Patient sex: M
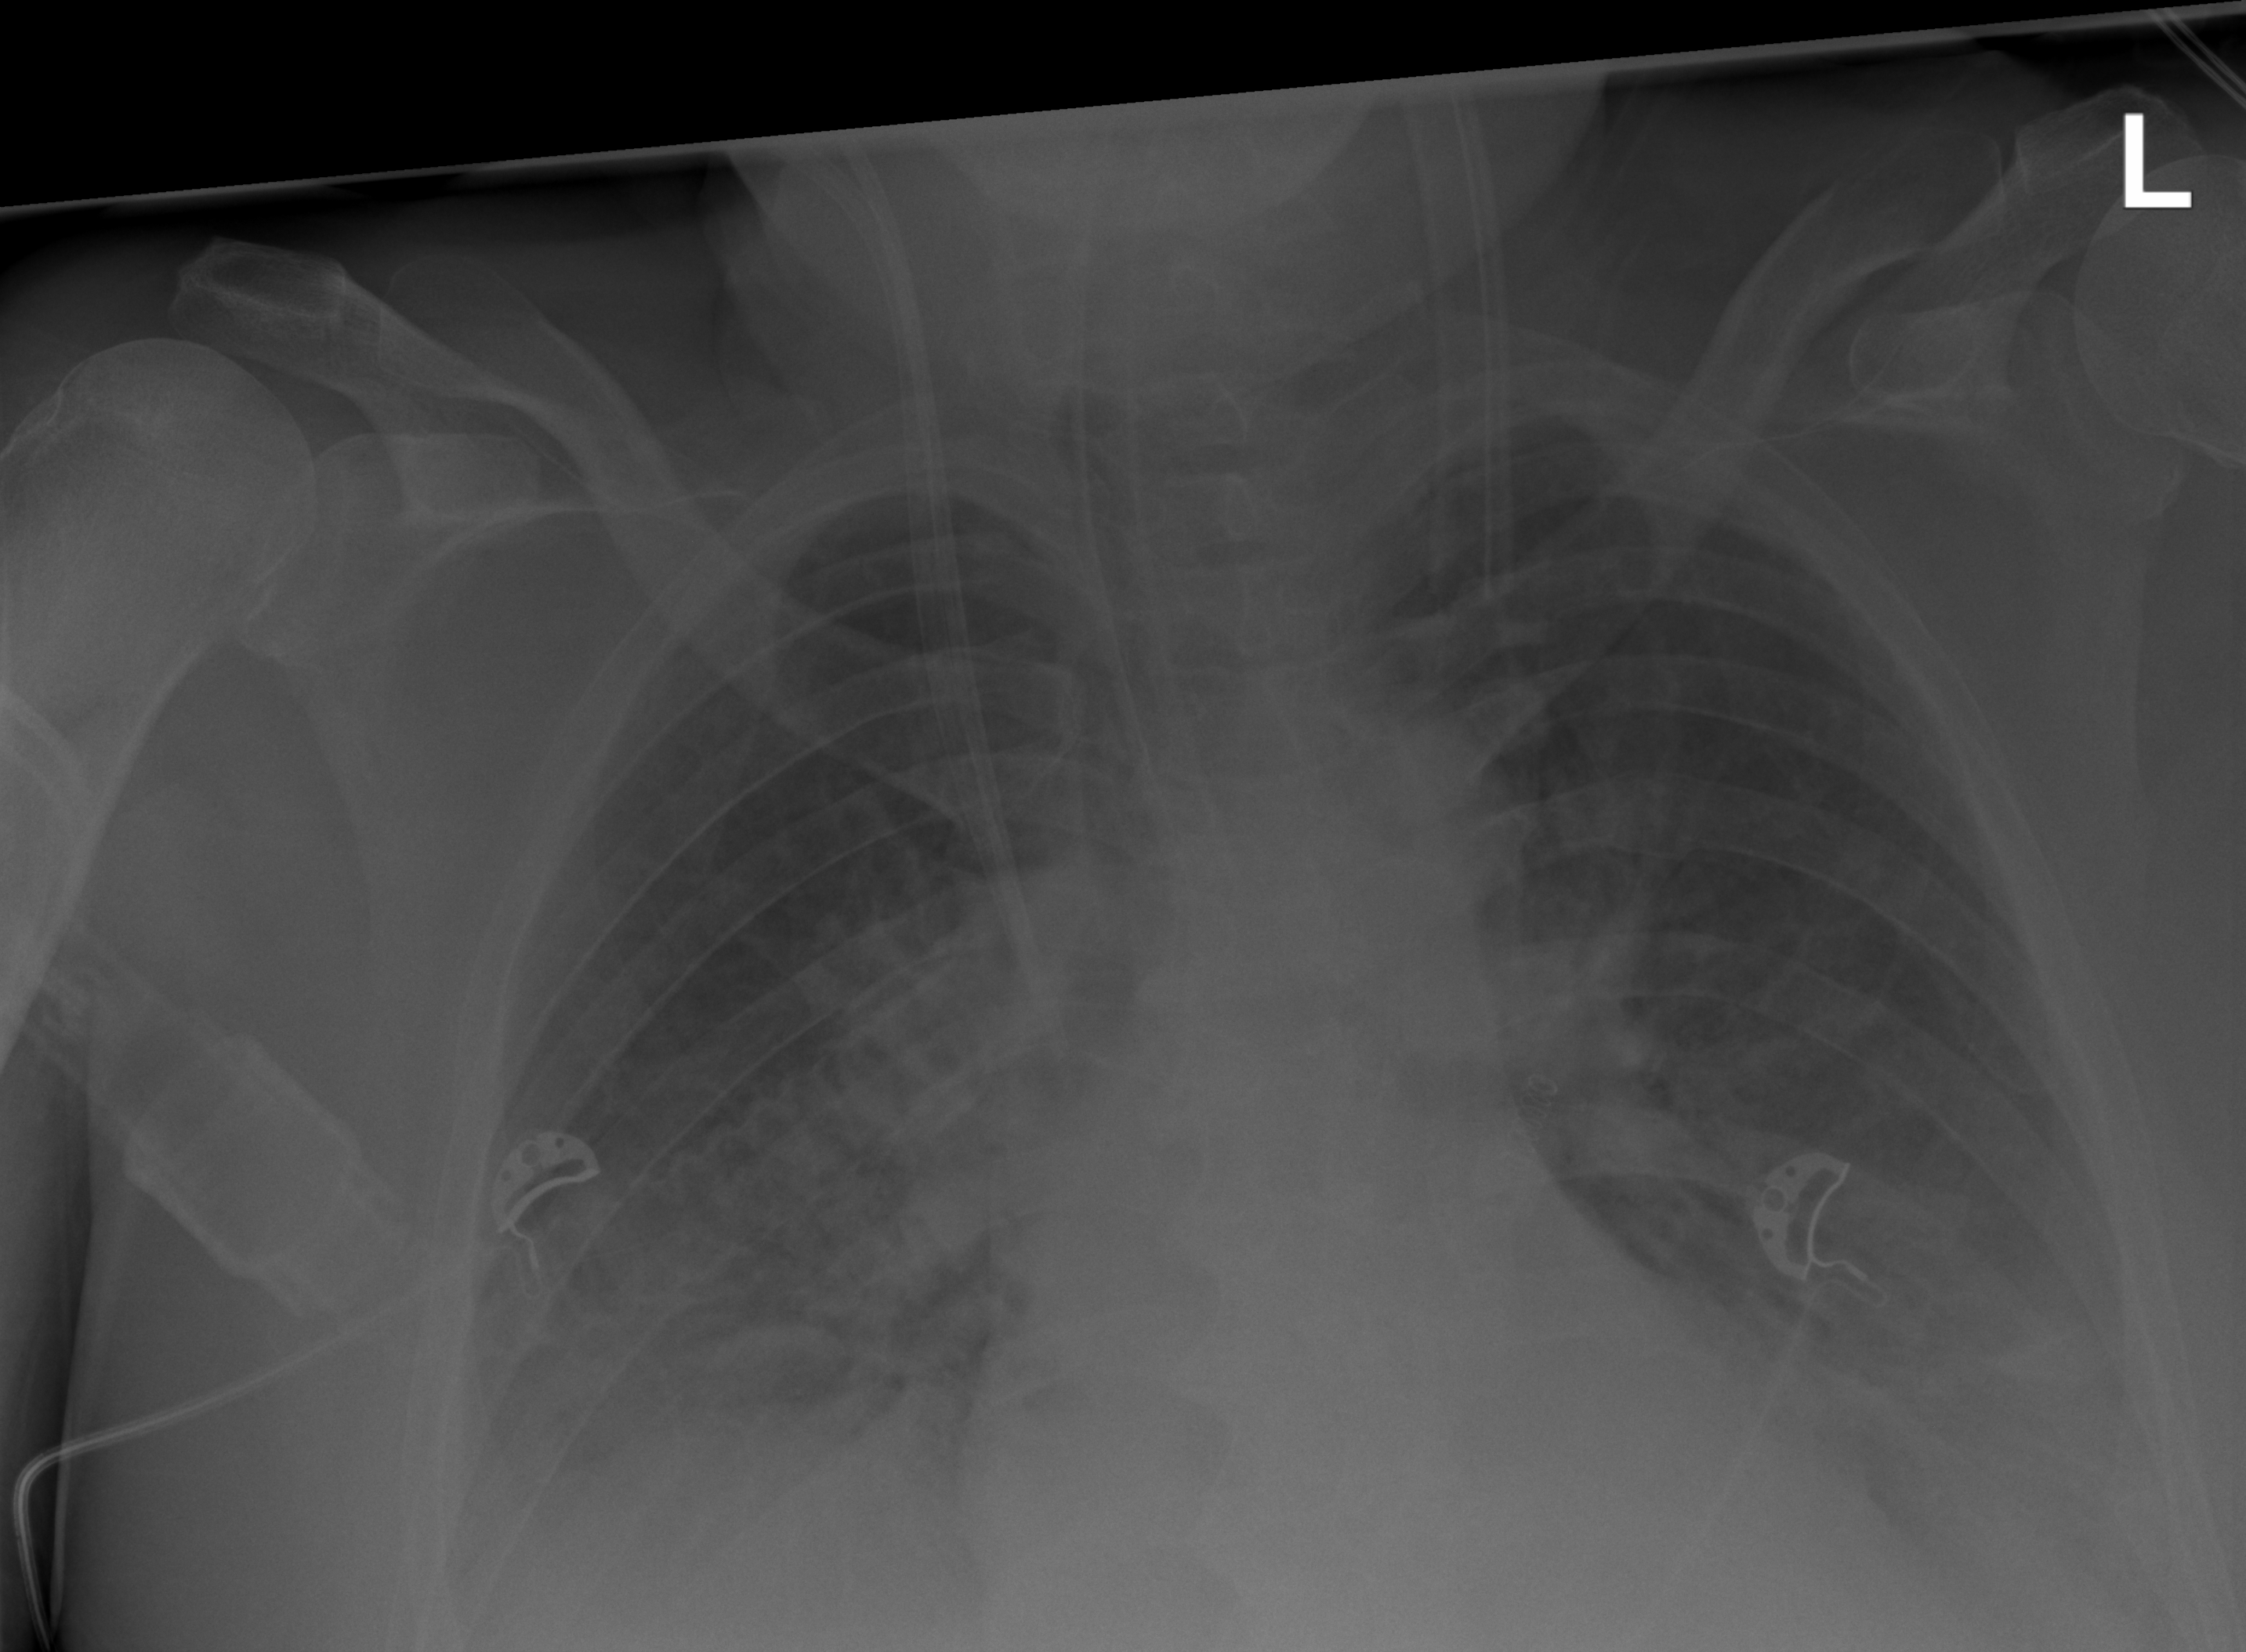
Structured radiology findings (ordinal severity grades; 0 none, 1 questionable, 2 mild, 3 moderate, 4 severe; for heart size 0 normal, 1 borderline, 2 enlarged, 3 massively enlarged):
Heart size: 0
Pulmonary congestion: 2
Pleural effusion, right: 1
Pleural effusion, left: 1
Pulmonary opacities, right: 3
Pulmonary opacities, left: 3
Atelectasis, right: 2
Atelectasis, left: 2